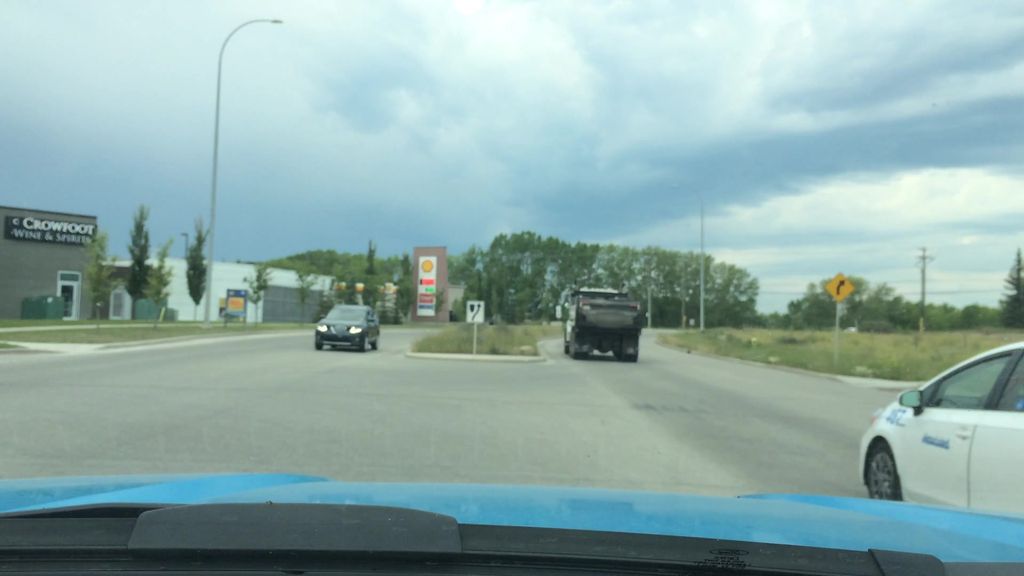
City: calgary